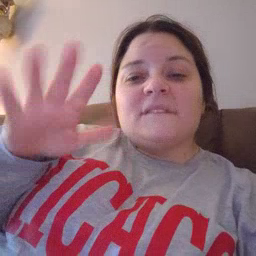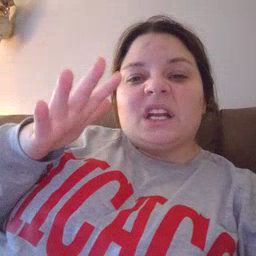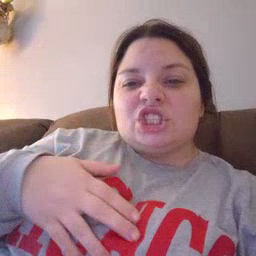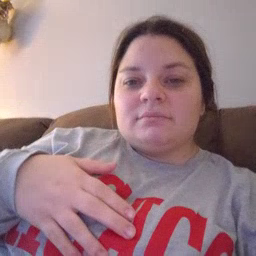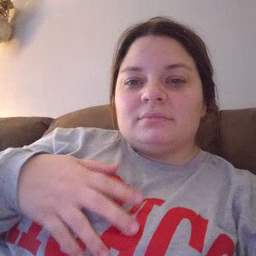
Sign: finish